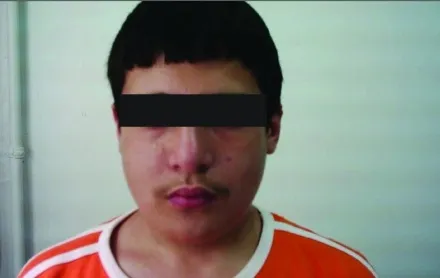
Prominent nose with a bulbous tip, small mouth and eyes, ocular hypertelorism, and long face.
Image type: medical_photograph (oral_photograph)